Question: I am looking for a excel VBA which will go through a specific range '(A1 to C5)' and if 'B' column is zero, copy 'C' column data into 'D'

Dont hav much experience with excel VBA, I have tried the code (which created with help of formula), but no luck.
'''
Sub Macro1()
'
' Macro1 Macro
Dim FLrange As Range
Set FLrange = Range("A1:C5")
For Each FLrange In ActiveWindow.RangeSelection
If FLrange.Value = 0 Then D$ = C$
Next FLrange
End Sub
'''
can someone correct if it is wrong
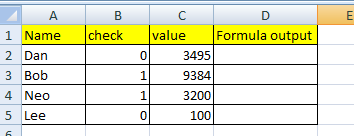
Answer: I agree with @tigeravatar about the formula option but if you really want VBA start with this:
'''
Sub Macro1()
Dim FLrange As Range
Set FLrange = Range("B2:B5")
For Each cell In FLrange
If cell.Value = 0 Then cell.Offset(0, 2) = cell.Offset(0, 1)
Next cell
End Sub
'''